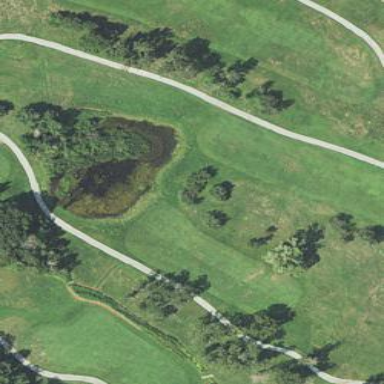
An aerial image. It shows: Water hazard in golf course. The hazard is natural water feature.